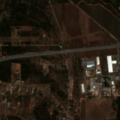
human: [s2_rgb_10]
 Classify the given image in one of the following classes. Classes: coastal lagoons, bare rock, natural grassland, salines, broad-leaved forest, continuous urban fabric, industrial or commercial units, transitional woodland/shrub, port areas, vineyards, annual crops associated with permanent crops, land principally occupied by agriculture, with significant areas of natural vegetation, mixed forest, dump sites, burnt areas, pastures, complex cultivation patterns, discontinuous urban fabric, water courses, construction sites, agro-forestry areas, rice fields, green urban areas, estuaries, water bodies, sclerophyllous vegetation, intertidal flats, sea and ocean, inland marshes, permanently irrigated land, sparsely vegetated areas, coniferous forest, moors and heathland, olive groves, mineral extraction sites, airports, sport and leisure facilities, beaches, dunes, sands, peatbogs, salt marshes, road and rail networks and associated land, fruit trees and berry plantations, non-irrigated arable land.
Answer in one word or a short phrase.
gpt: discontinuous urban fabric, industrial or commercial units, olive groves, land principally occupied by agriculture, with significant areas of natural vegetation, broad-leaved forest, transitional woodland/shrub